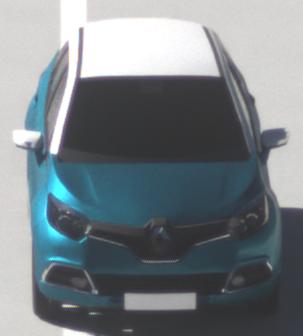
Make: Renault
Model: Captur ENERGY TCe 90
Detailed model: Captur (I)
Model produced from: 2013/06
Model produced until: 2015/05
Doors: 5
Color: blue
Road condition: dry road
Daytime: morning or afternoon
Contrast: high contrast